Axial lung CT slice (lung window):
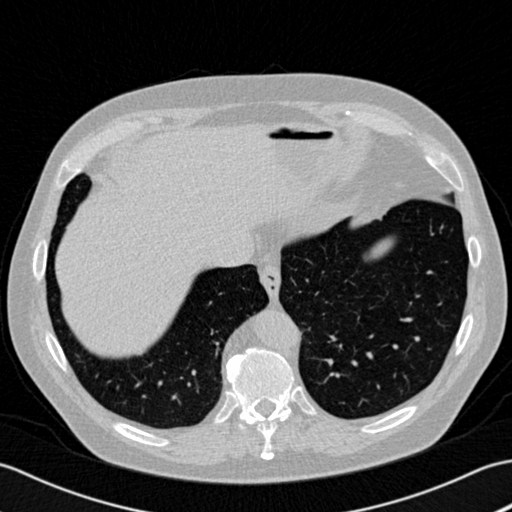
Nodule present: no